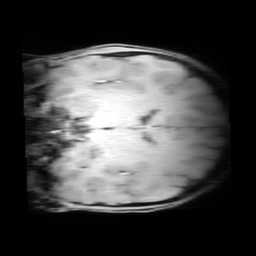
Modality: MP2RAGE
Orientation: coronal
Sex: male
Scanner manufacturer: siemens
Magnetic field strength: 3 T
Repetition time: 5 s
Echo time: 0.00355 s